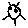
Label: sun